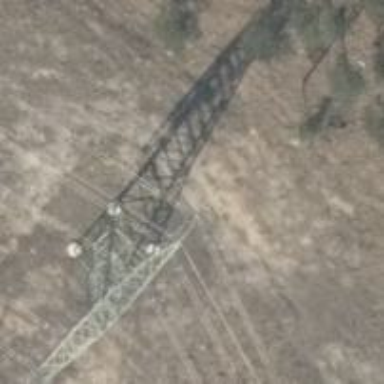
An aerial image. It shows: Three cables of power line.